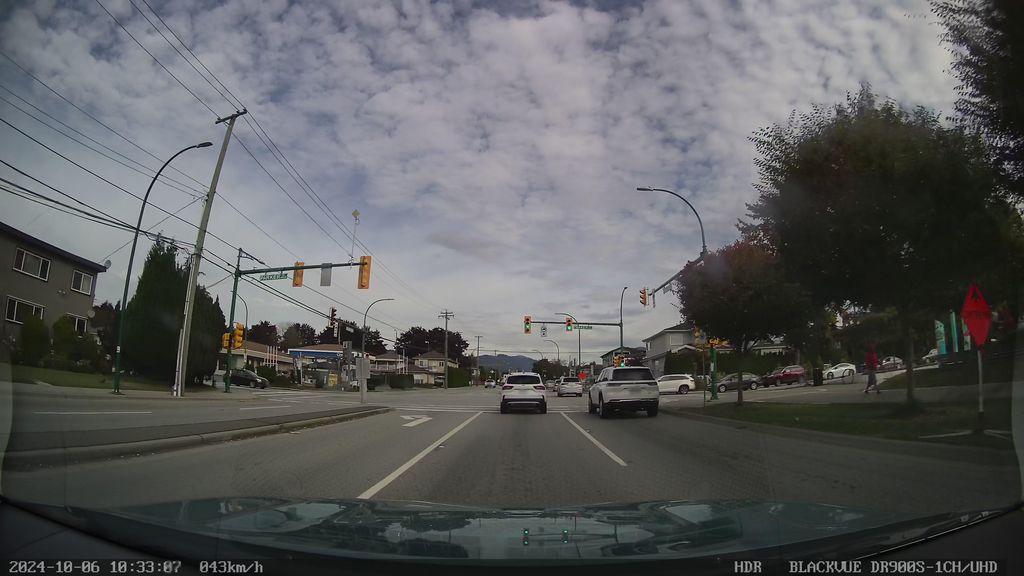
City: vancouver